Field crop: tomato
Growth stage: 2
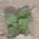
Species: solanum